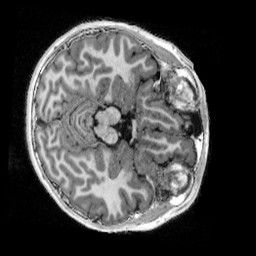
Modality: UNIT1_denoised
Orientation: axial
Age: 11
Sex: male
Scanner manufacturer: siemens
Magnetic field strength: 3 T
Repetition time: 4 s
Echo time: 0.00303 s